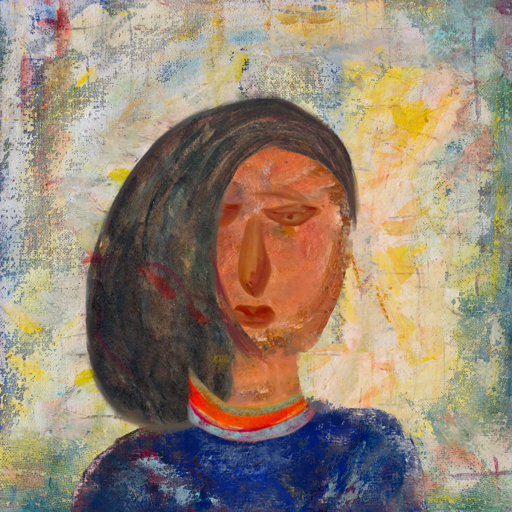
Background: Irani, Head And Neck Front: Boggyland, Face Front: Pious_Lady, Bust: Irani, Hair Front: Gypsy_Mother, Head Accessory: Blank, Second Necklace: Blank, Necklace: Sisters, Baby: Blank